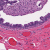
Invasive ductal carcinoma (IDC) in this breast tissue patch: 0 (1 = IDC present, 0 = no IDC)